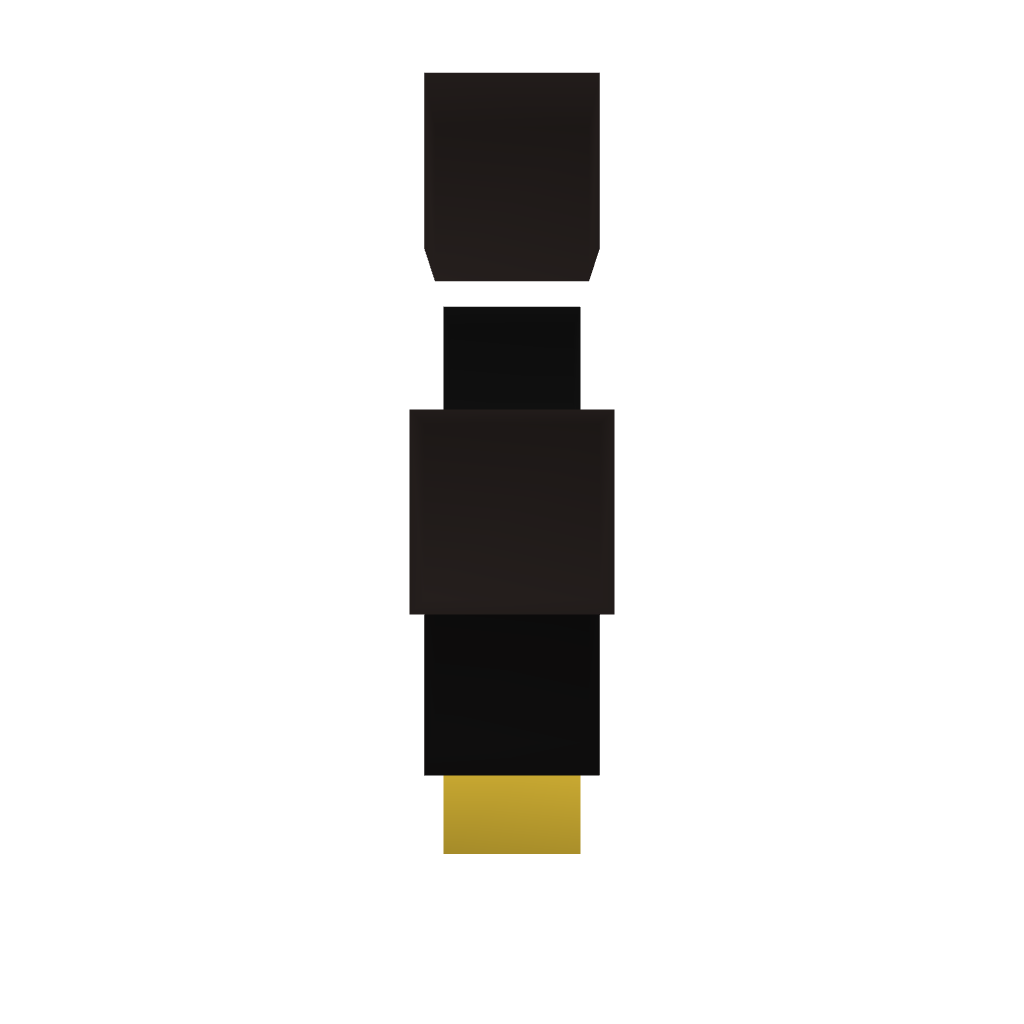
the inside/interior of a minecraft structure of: Shop (CommandBlock)